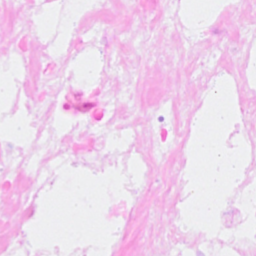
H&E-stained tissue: Breast